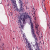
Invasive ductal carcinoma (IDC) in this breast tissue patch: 0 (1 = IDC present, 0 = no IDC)